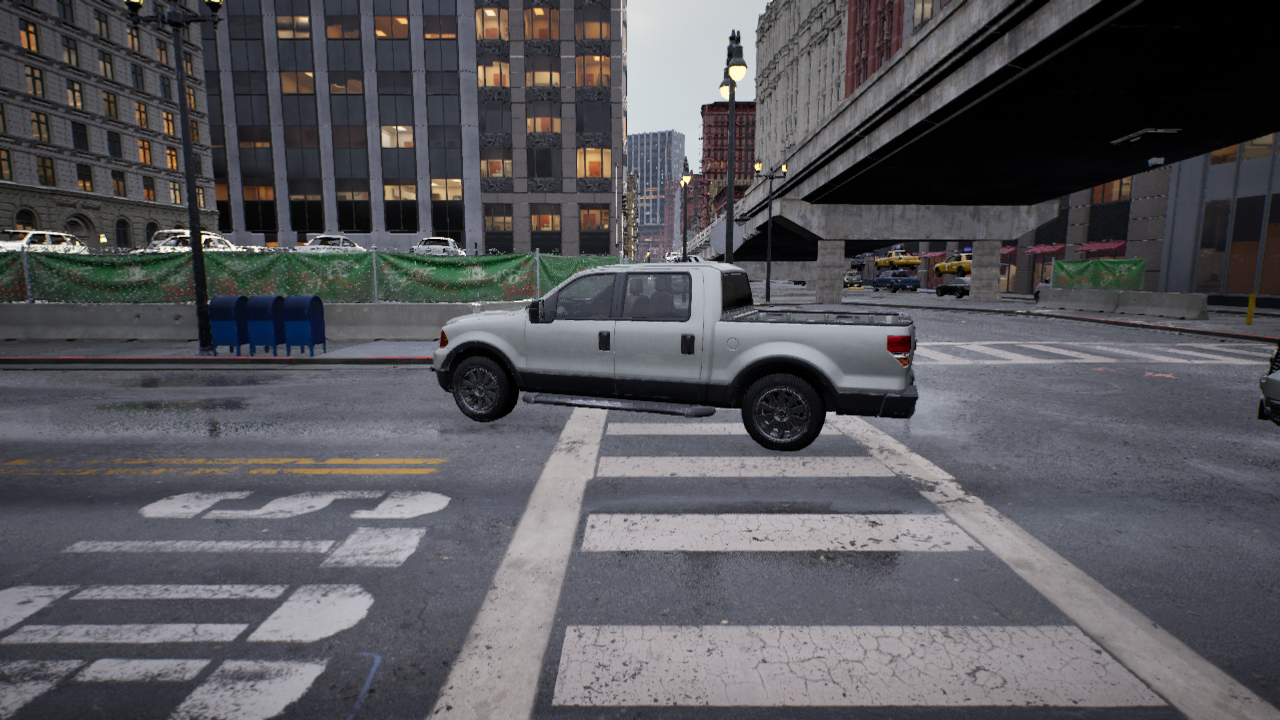
Venue: intersection
Lighting: clear day
Vehicle rig: pickup